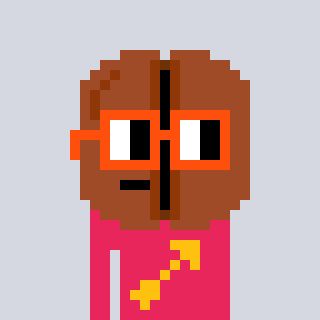
a pixel art character with square orange glasses, a coffeebean-shaped head and a redpinkish-colored body on a cool background